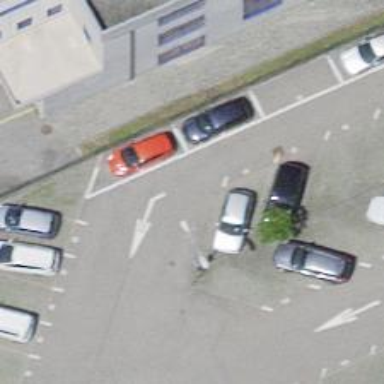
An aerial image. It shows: Road serving as parking aisle.